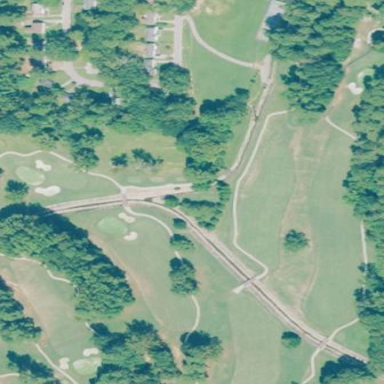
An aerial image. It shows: Golf course.